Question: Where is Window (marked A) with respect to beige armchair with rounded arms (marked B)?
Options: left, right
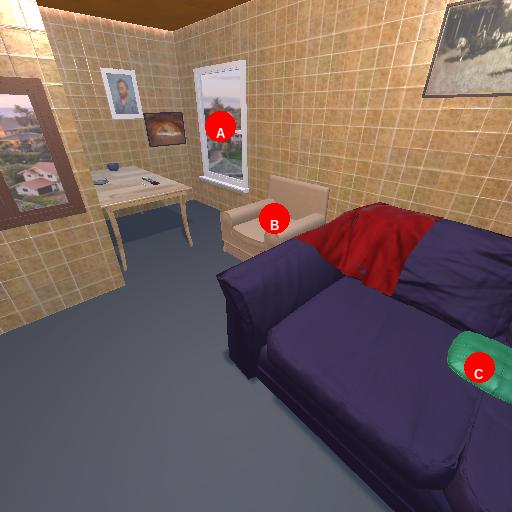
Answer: left